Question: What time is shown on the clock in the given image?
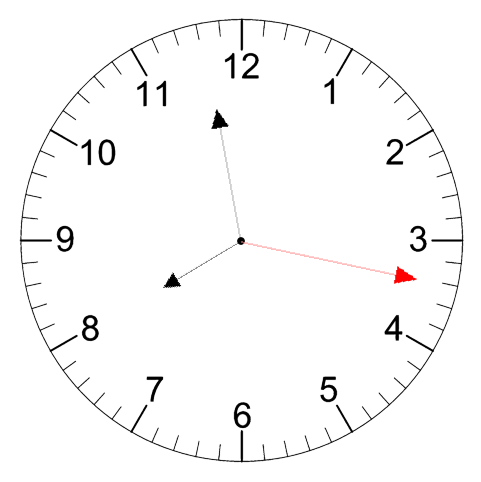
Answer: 07:58:17